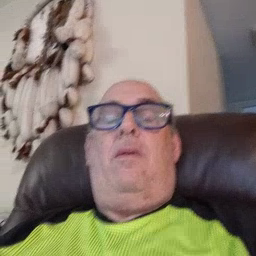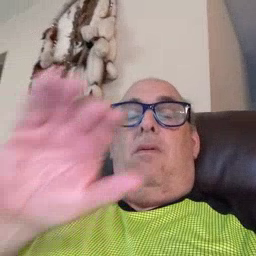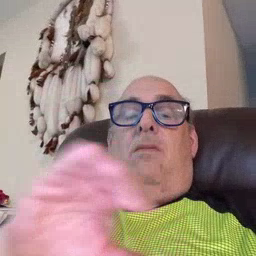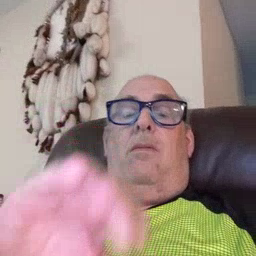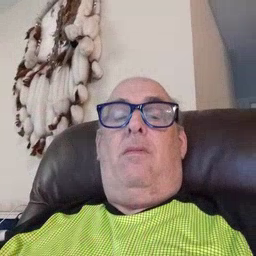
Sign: chocolate